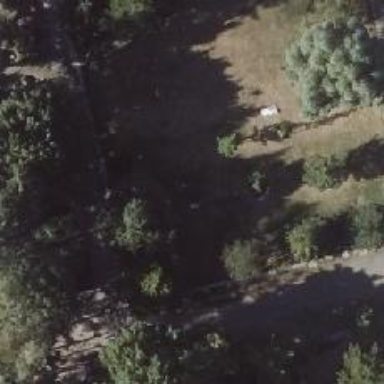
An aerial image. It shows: Park with evergreen needle-leaved trees.